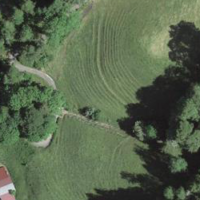
EUNIS habitat code: 23
Species observed at this site:
Astrantia major